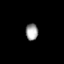
Tissue: prostate
Cell type: Fibroblasts
Senescence score: 0.7832
Nuclear area (px): 206
Mean DAPI intensity: 156.165